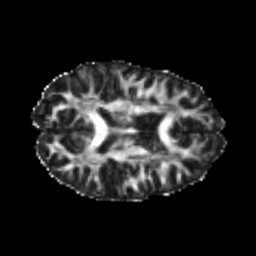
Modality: FA
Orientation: axial
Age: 26
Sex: female
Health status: healthy
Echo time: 0.074 s